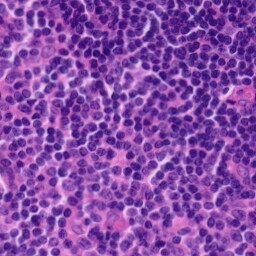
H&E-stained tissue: Tonsil